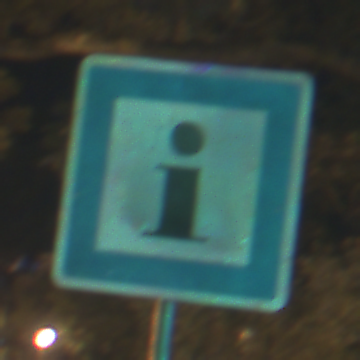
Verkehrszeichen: Informationsstelle
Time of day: Night
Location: Outdoor (Urban)
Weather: PartlyCloudy
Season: NotSpecified
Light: Artificial